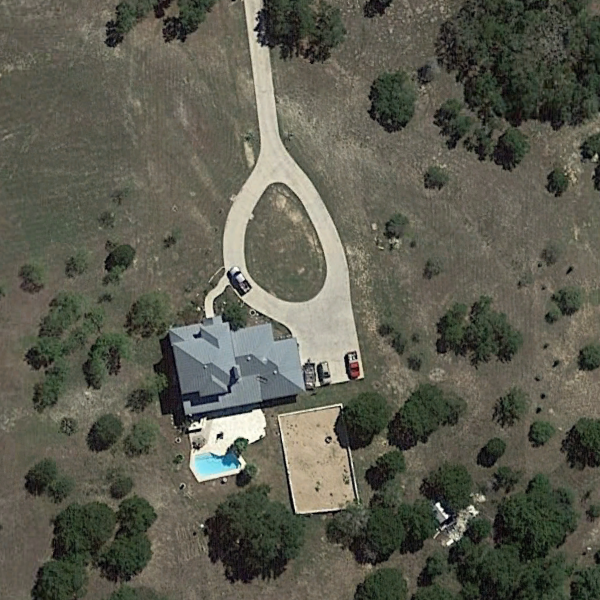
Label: SparseResidential